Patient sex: M
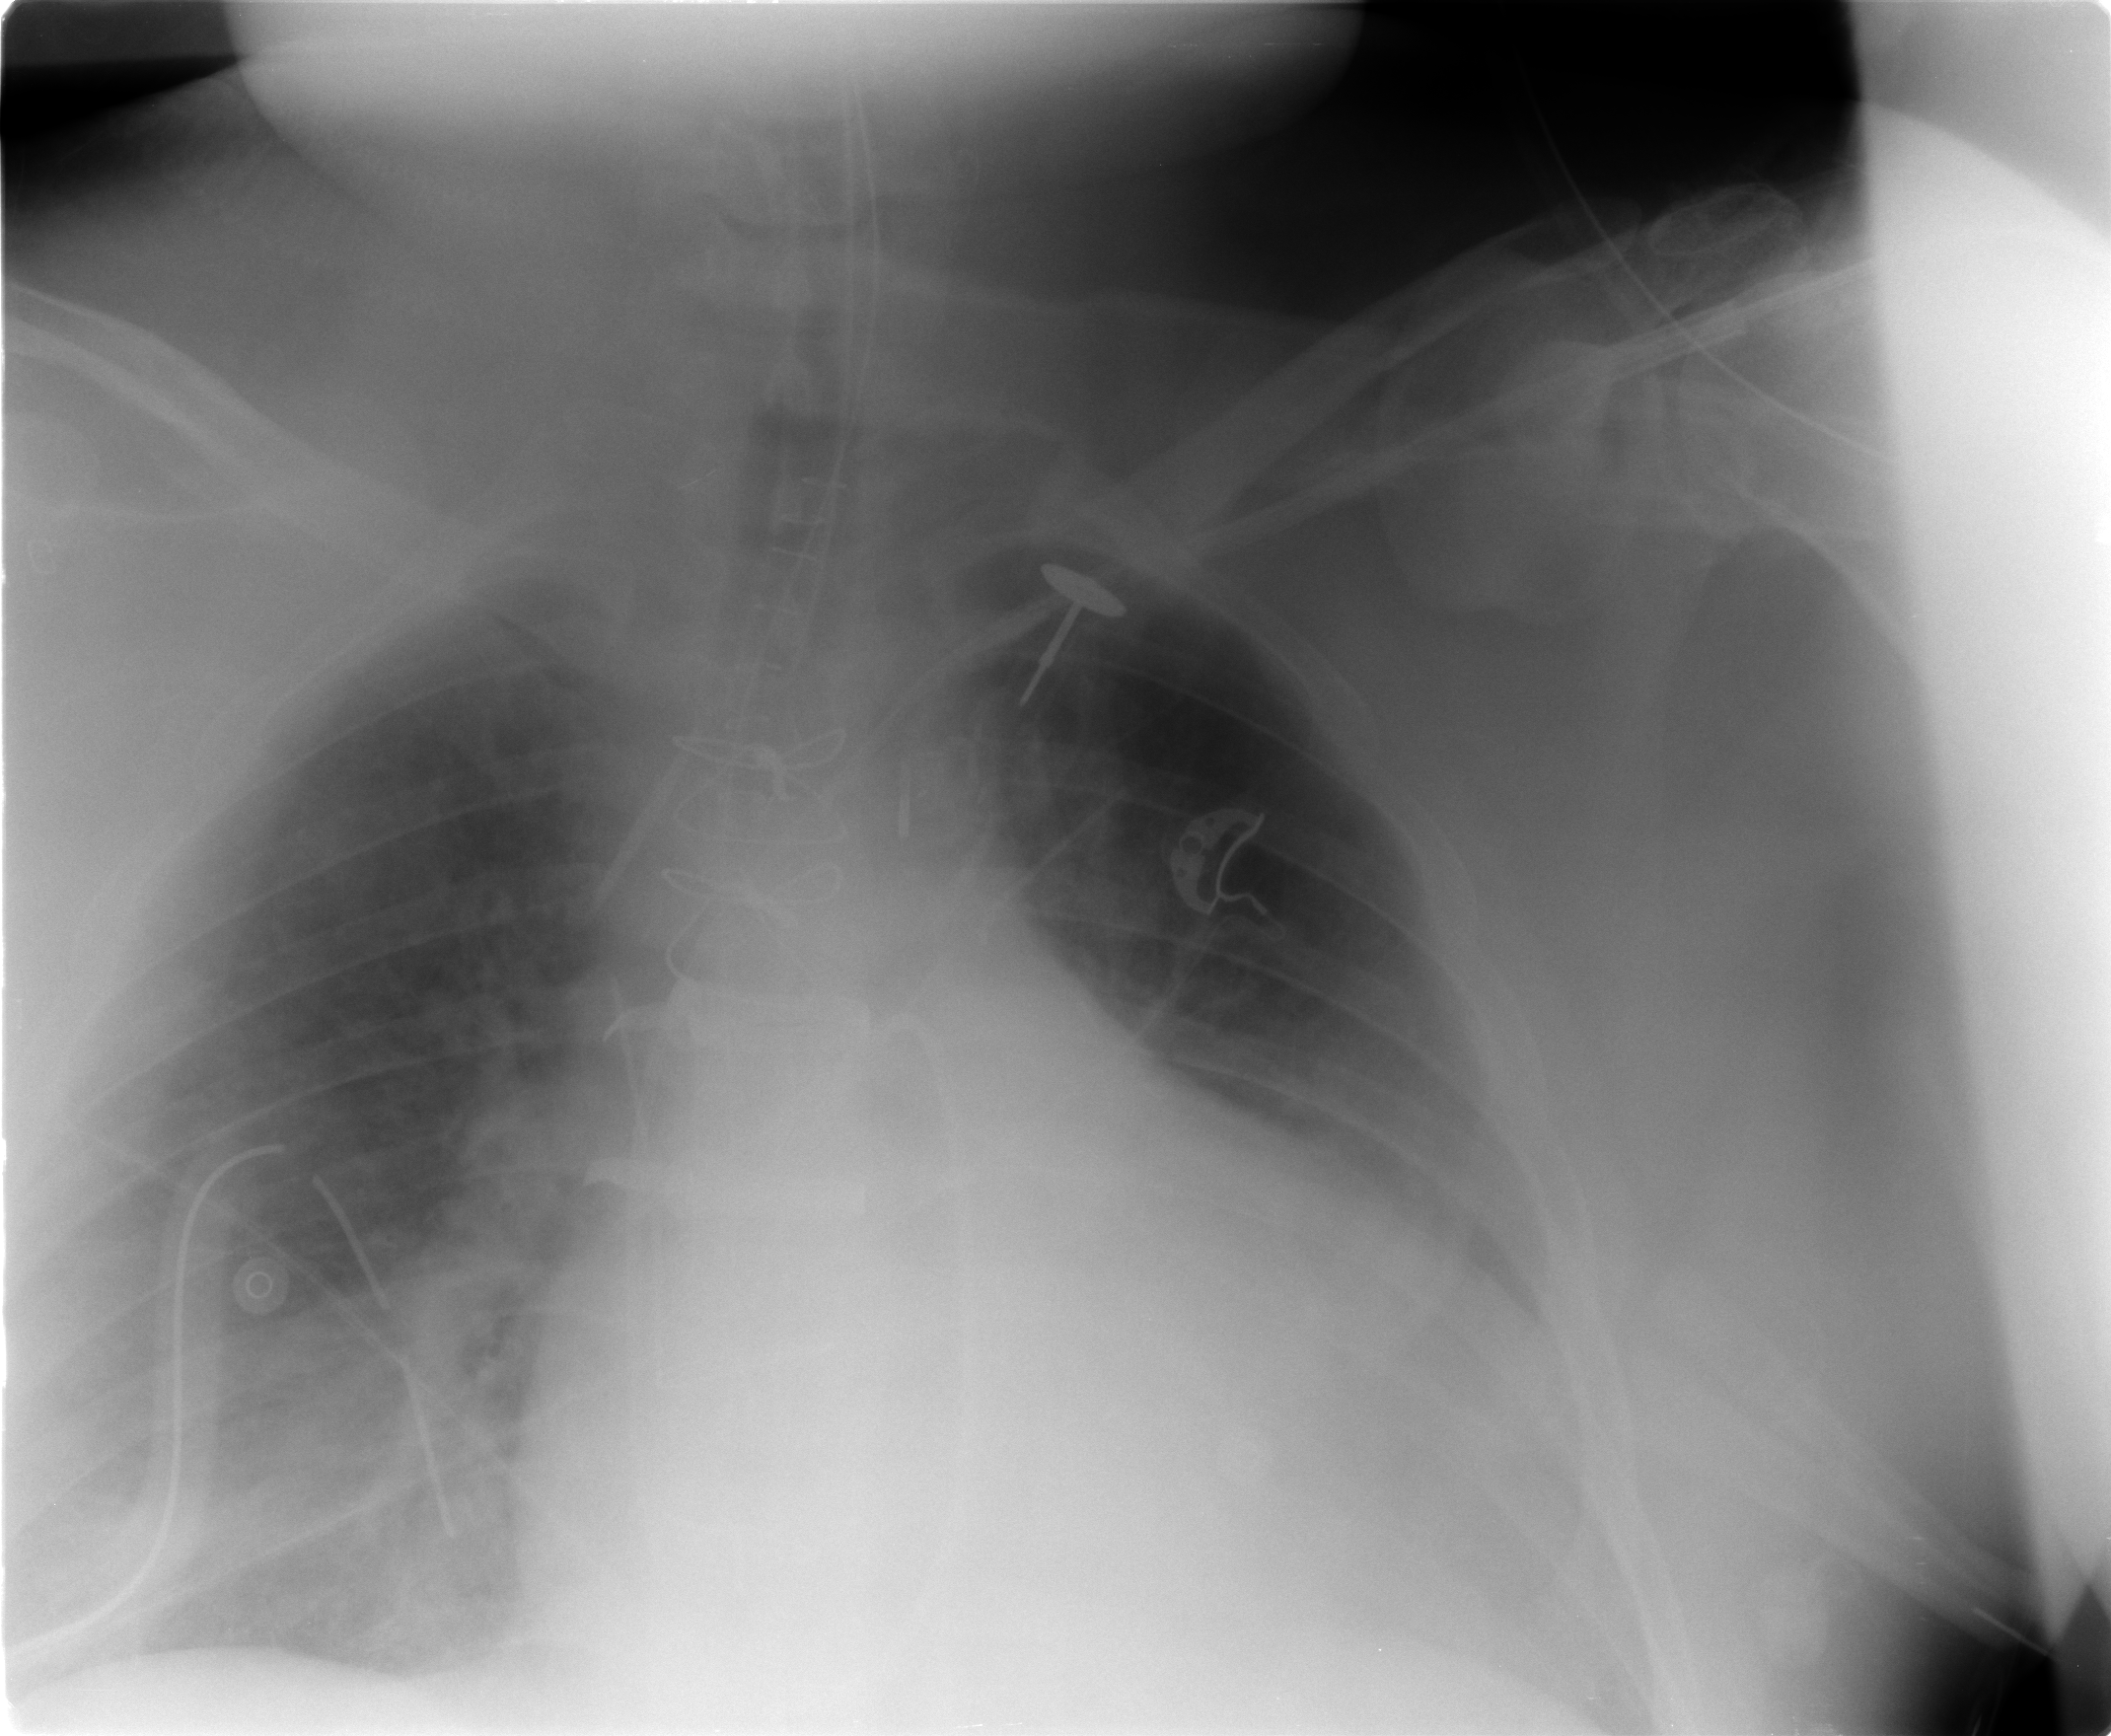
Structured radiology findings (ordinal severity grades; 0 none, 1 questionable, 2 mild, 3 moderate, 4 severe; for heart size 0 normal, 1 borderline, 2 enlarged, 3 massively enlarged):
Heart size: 3
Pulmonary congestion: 2
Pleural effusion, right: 0
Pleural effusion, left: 1
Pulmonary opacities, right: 2
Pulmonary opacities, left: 0
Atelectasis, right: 2
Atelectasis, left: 2